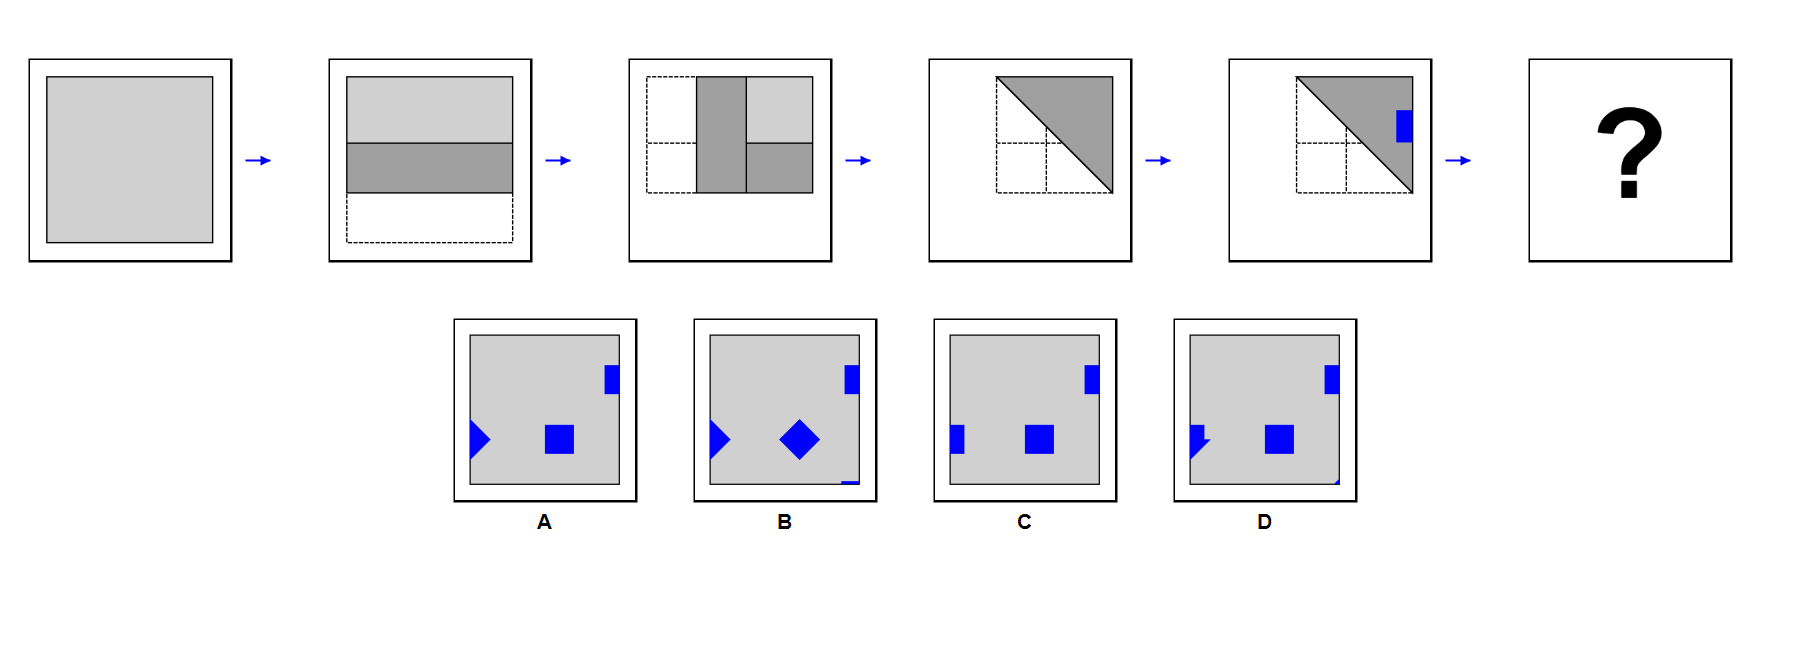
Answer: C